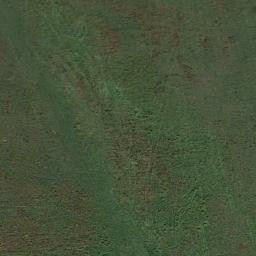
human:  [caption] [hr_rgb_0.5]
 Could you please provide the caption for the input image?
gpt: This meadow has different sparsity in different places .

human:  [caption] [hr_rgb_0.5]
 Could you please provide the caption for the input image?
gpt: The meadow is dense but uneven .

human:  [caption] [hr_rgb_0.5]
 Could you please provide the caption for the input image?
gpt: The meadow is consist of green grass and dry grass .

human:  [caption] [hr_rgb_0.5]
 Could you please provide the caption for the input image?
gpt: The entire image is dominated by grass .

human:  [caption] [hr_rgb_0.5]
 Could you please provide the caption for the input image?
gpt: A brown and green meadow with some grass .